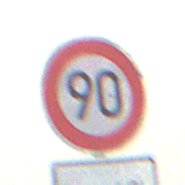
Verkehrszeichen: Geschwindigkeit90
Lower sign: ZeitangabenMitBeschraenkungAufWochentage8
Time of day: MorningAfternoon
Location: Outdoor (Nature)
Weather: Overcast
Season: Winter
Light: Natural